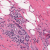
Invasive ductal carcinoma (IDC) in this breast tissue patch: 1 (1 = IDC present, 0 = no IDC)